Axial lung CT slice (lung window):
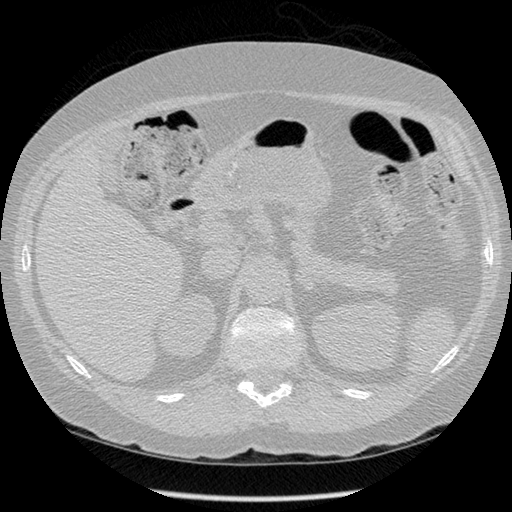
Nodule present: no